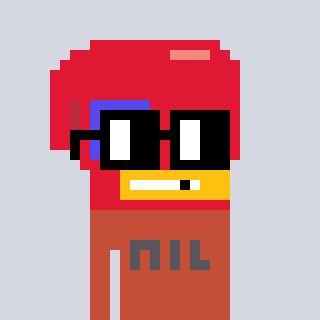
a pixel art character with square black glasses, a boxing glove-shaped head and a rust-colored body on a cool background